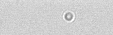
Label: camera_spot